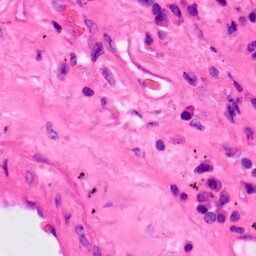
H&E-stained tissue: Lung